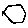
Label: hexagon